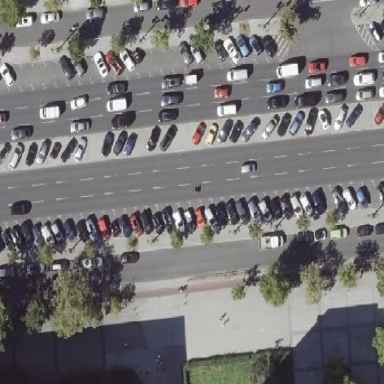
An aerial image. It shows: Parking area with asphalt surface. It is street-side parking with diagonal orientation.